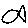
Label: fish